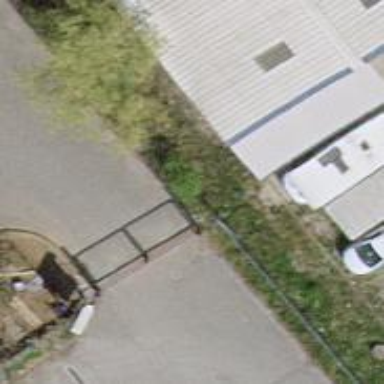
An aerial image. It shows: Gate.